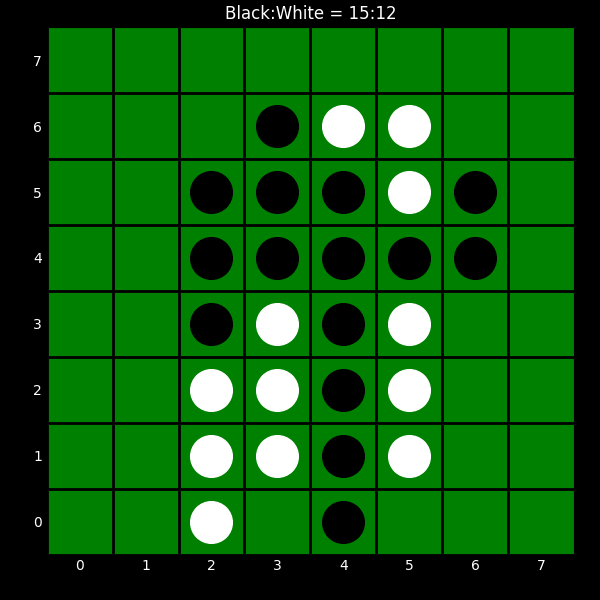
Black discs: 15
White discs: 12